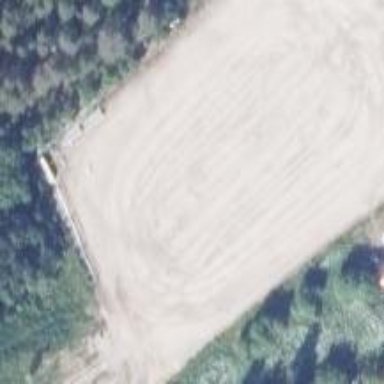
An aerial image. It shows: Sandy soccer pitch for leisure sports.